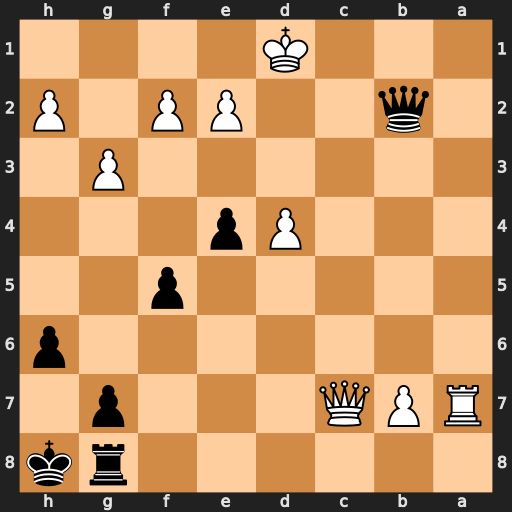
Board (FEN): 6rk/RPQ3p1/7p/5p2/3Pp3/6P1/1q2PP1P/3K4
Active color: b
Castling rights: -
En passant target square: -
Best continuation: Qxd4+ Ke1 Qxa7